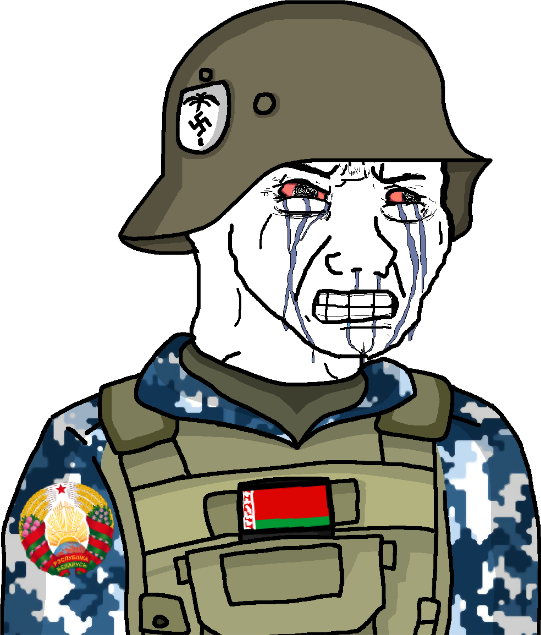
Label: 5_Crying_Wojak